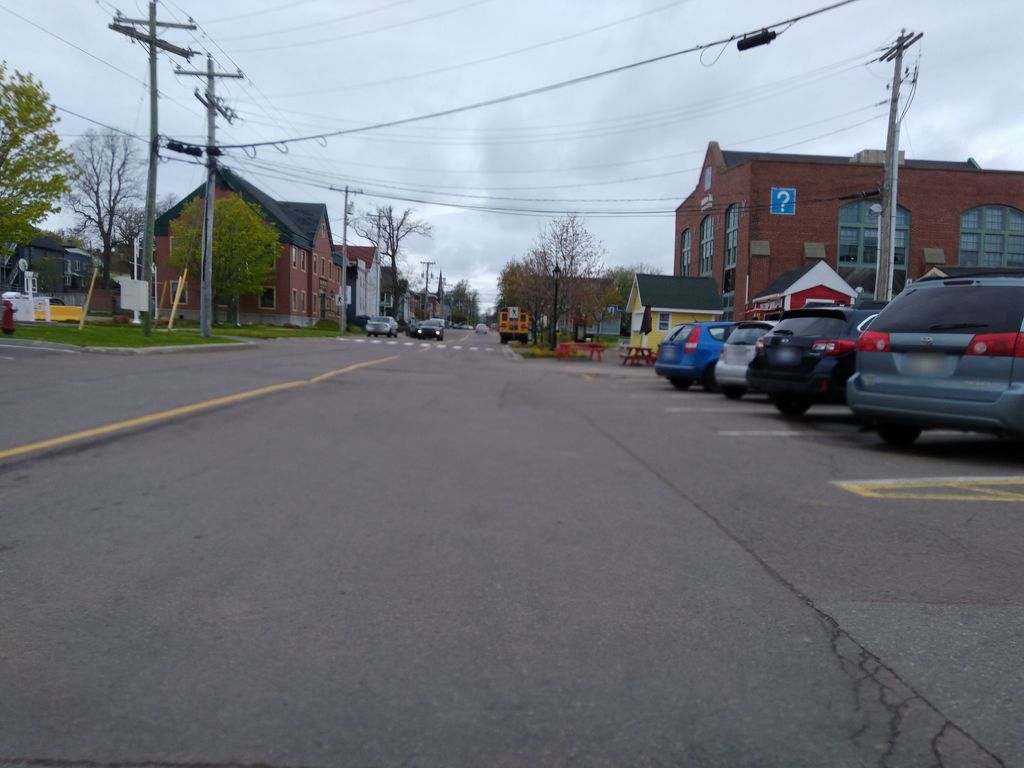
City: charlottetown